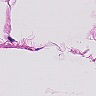
Metastatic tissue present: no